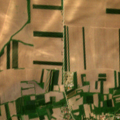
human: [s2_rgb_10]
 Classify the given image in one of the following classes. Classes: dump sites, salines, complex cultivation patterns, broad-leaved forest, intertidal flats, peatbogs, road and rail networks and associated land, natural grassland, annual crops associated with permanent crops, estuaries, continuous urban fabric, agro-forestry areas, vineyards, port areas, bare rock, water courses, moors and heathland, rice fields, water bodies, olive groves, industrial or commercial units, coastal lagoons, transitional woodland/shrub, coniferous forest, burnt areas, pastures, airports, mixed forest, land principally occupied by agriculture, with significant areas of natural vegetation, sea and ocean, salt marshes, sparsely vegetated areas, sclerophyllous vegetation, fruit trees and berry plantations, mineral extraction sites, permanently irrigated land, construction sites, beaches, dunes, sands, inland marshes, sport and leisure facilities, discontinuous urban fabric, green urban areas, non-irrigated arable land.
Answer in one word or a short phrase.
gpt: discontinuous urban fabric, non-irrigated arable land, complex cultivation patterns